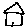
Label: house